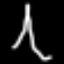
Label: The Eiffel Tower